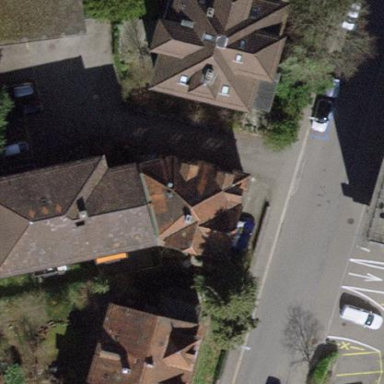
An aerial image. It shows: Hipped roof apartment building.